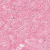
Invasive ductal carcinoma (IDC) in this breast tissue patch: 0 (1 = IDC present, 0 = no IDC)